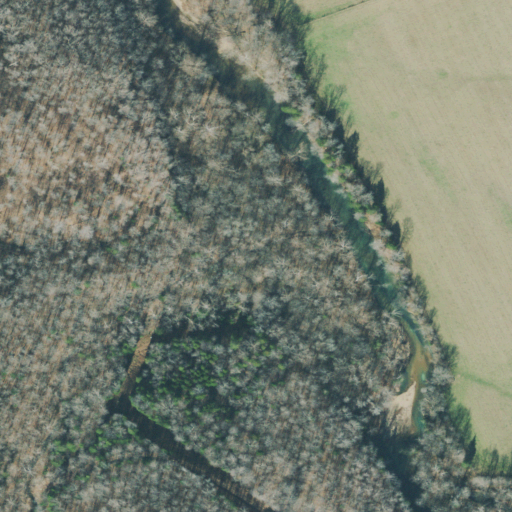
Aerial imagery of valley in Tennessee named Kutch Hollow containing deciduous forest, pasture, mixed forest, herbaceous wetlands, and woody wetlands